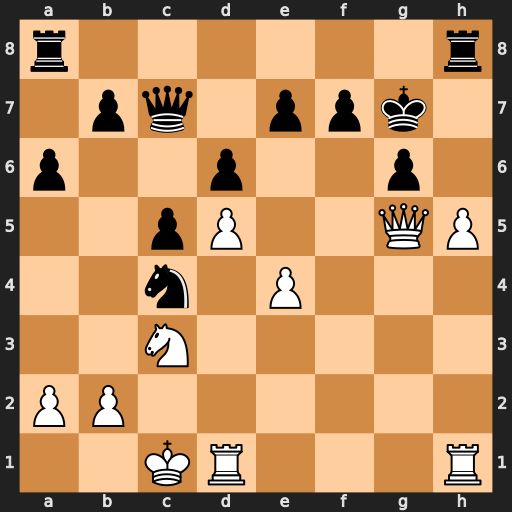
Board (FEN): r6r/1pq1ppk1/p2p2p1/2pP2QP/2n1P3/2N5/PP6/2KR3R
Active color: w
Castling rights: -
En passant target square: -
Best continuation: hxg6 f6 Qg3